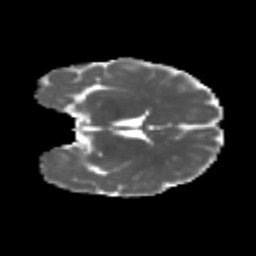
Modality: MD
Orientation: coronal
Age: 6
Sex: male
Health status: healthy